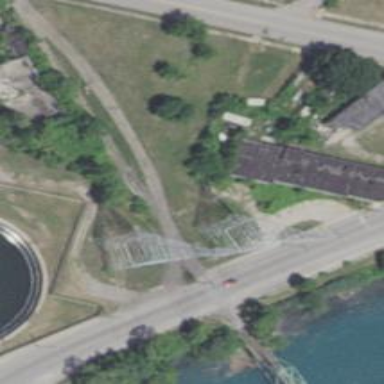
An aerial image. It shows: Crossing power tower of the crossing type.